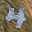
Label: 4